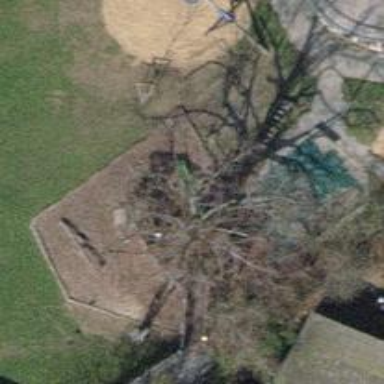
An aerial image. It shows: Playground area for leisure land.